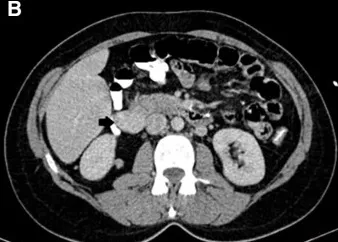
Preoperative imaging. (B) Computed tomography with intravenous contrast, transverse view, black arrow: an enhancing mass, 3.5 cm in diameter, located in the right retroperitoneal space.
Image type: radiology (ct)